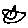
Label: star